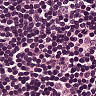
Metastatic tissue present: no